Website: walmart
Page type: delivery-shipping
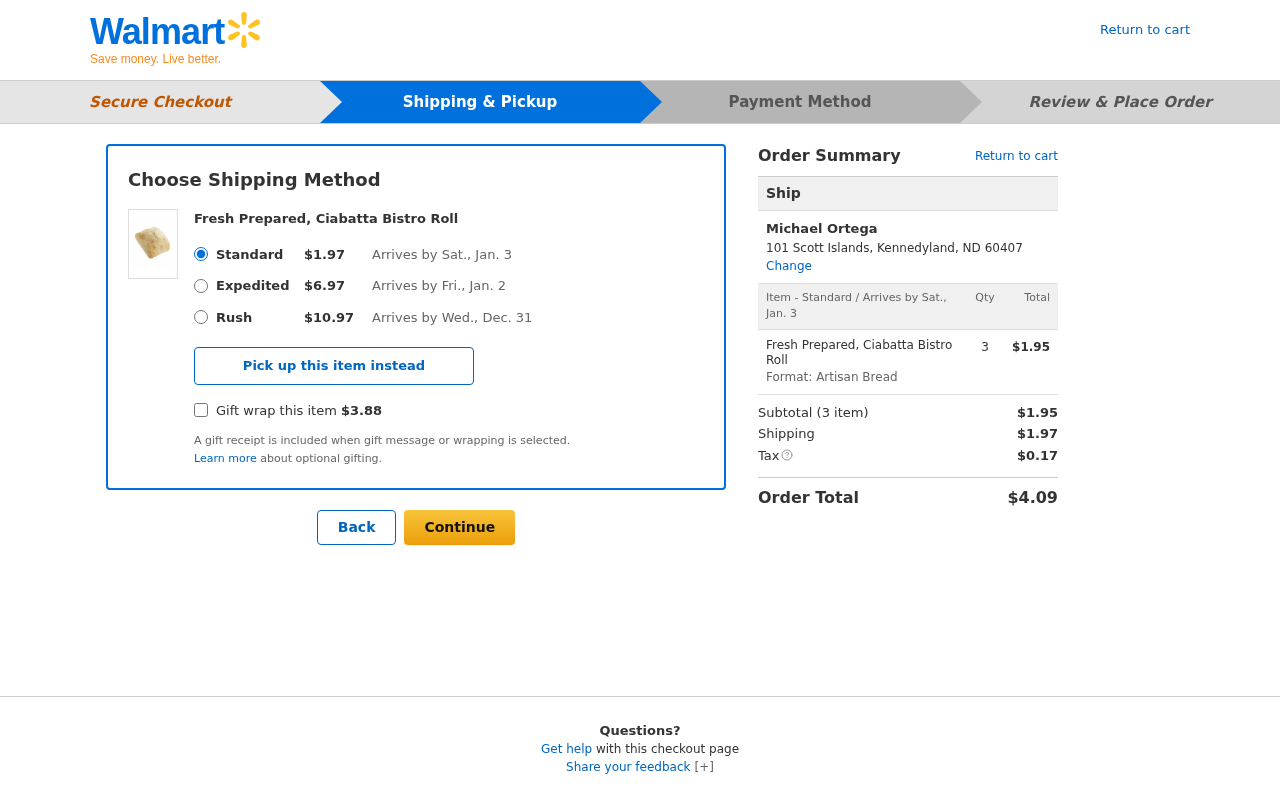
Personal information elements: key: PII_CITY_STATE_ZIP
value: Kennedyland, ND 60407
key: PII_FULLNAME
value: Michael Ortega
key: PII_STREET
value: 101 Scott Islands
Product elements: key: PRODUCT1_ITEM_CATEGORY
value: Artisan Bread
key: PRODUCT1_NAME
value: Fresh Prepared, Ciabatta Bistro Roll
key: PRODUCT1_PRICE
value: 1.95
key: PRODUCT1_QUANTITY
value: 3
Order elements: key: ORDER_SHIPPING_STANDARD
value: $1.97
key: ORDER_DELIVERY_DATE
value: Sat., Jan. 3
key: ORDER_SHIPPING_EXPEDITED
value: $6.97
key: ORDER_DELIVERY_EXPEDITED
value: Fri., Jan. 2
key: ORDER_SHIPPING_RUSH
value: $10.97
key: ORDER_DELIVERY_RUSH
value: Wed., Dec. 31
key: ORDER_GIFT_WRAP
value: $3.88
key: ORDER_DELIVERY_DATE2
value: Sat., Jan. 3
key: ORDER_NUM_ITEMS
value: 3
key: ORDER_SUBTOTAL
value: $1.95
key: ORDER_SHIPPING_COST
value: $1.97
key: ORDER_TAX
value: $0.17
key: ORDER_TOTAL
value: $4.09